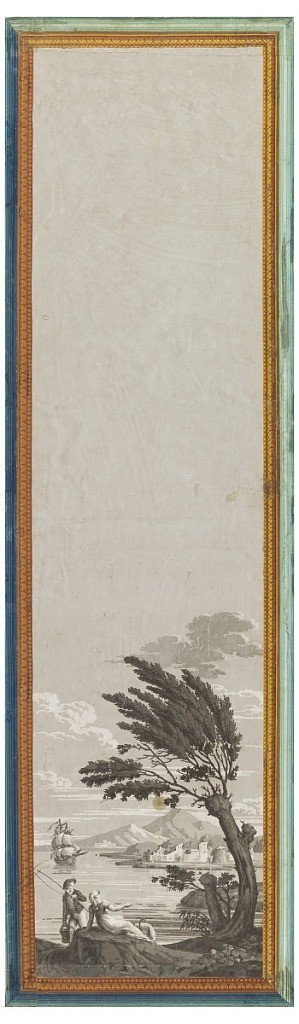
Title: Les Portiques d'Athenes
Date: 1820
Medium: Block printed on machine-made paper, applied border
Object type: Scenic panel
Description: One of series: "Les Portiques d'Athenes Bay, with volcanic mountain in background, ship and island with houses in middle distance, and woman and fisherman on shore in foreground, with tree. Printed in grisaille, with architectural border in yellow and blue.